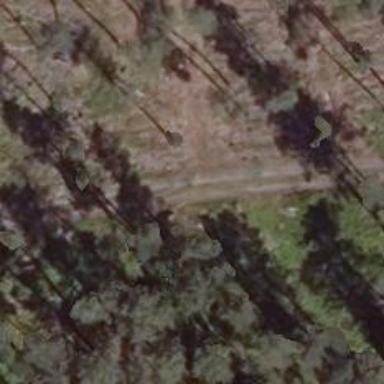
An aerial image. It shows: Track with grade 4 track type.